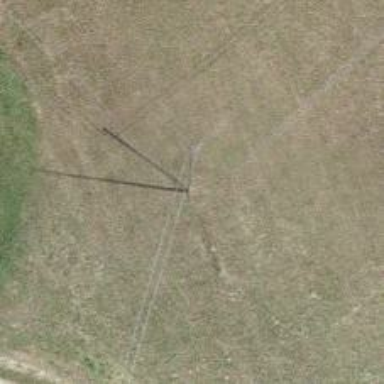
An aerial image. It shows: Minor power line.